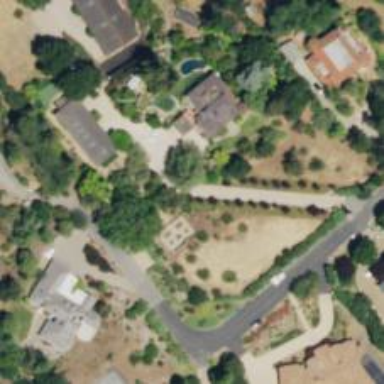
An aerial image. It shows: Driveway.